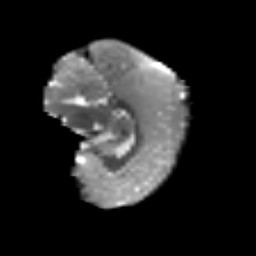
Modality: T2w
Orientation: sagittal
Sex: male
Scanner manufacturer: siemens
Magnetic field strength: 3 T
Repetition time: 5 s
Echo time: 0.071 s